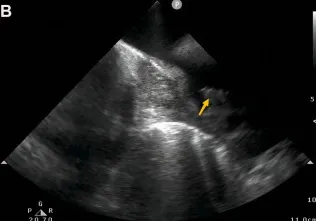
Histological endomyocardial biopsy specimen of the right atrium and lung rapid deterioration of Case1. (C-F) The representative histologic aspect of the mass. Immunohistochemical staining for CD31.
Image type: radiology (ultrasound)